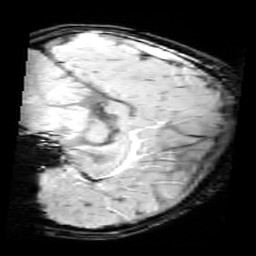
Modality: SWI
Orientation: sagittal
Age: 11
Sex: female
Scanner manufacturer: siemens
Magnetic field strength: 3 T
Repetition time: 0.027 s
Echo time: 0.02 s